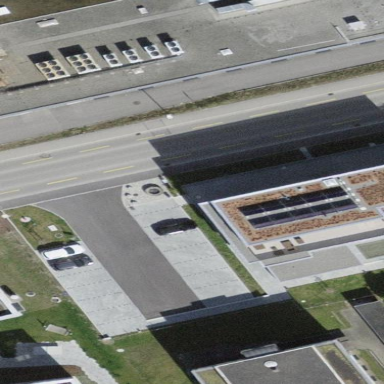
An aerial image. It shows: Building with tile roof.